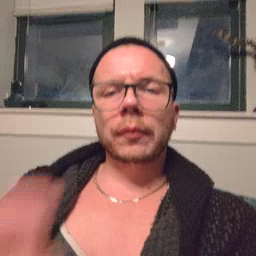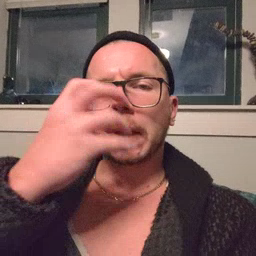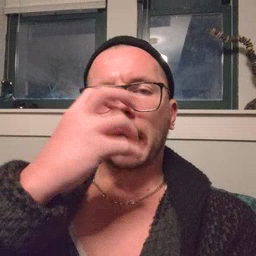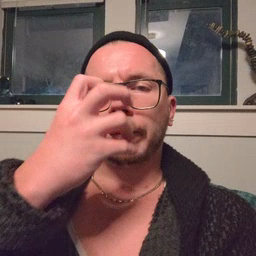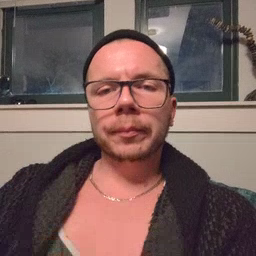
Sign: clown